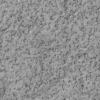
Label: not_dusty